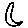
Label: moon